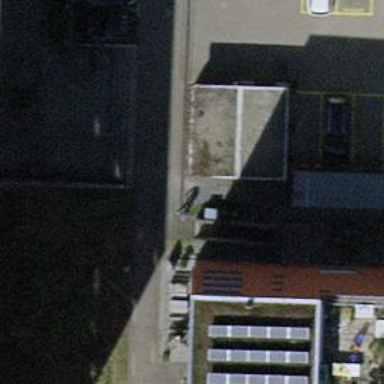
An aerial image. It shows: Bollard.